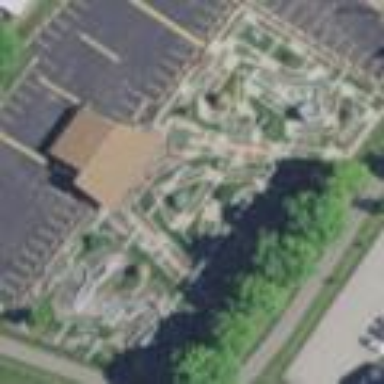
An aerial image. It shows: Miniature golf leisure land.